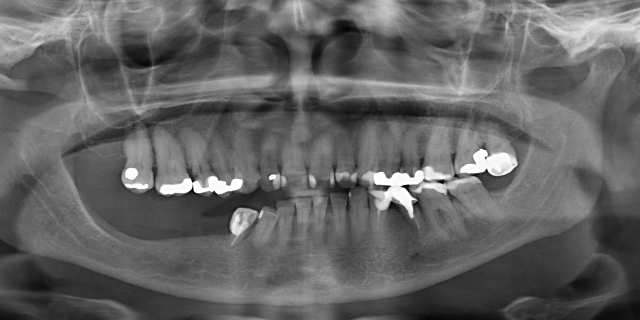
adult